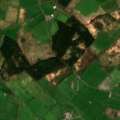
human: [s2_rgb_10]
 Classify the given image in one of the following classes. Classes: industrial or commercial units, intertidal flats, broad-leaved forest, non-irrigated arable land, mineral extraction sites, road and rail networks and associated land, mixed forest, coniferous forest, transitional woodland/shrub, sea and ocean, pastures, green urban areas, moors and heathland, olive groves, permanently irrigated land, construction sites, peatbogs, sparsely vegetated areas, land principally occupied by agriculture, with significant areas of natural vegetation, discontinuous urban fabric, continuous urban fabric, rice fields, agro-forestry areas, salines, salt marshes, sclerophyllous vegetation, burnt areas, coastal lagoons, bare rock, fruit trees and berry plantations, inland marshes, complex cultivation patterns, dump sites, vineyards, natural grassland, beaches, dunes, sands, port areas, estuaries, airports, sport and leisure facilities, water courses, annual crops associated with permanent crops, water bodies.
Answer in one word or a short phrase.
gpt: pastures, land principally occupied by agriculture, with significant areas of natural vegetation